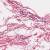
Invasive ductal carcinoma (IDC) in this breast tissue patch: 0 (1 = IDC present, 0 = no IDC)